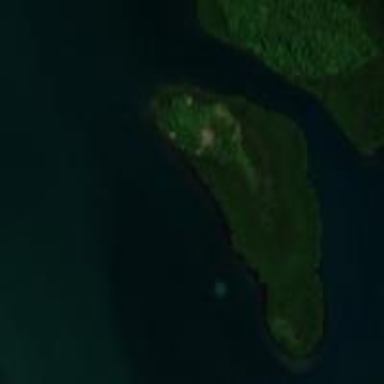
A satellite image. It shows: Island with natural coastline.